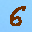
Label: 6